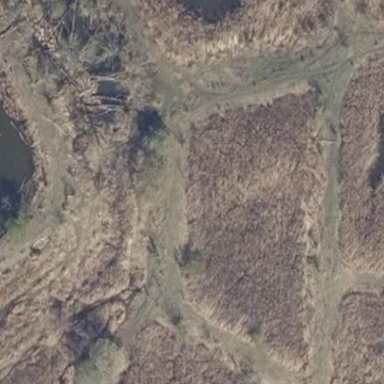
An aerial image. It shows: Wetland area.